Question: Here I'm stored some array values into database successfully. But, I have a problem here. For example : I have four input textfields. Assume if user filled three textfields and remaining one field is empty. When I execute this code I got 4 rows in my db table. (empty field). (I DONT NEED THAT ONE ROW WITHOUT A VALUE)
But, I need if user didn't entered one field that field should not be stored in database. How to do that? I have posted my codes and image below.
'''
<?php
include('config.php');
if(isset($_POST['submit']))
{
$cqty = $_POST['qty'];
foreach( $cqty as $key => $n )
{
echo $n ."<br/>";
try
{
$stmt = $conn->prepare("INSERT INTO testing ( qty ) VALUES ( :n )");
$conn->errorInfo();
$stmt->bindParam(':n', $n, PDO::PARAM_STR);
$stmt->execute();
}
catch (PDOException $e)
{
$e->getMessage();
}
}
if($stmt)
{
echo "inserted";
}
else
{
die(mysql_error());
}
}
?>
'''
and
'''
<form action="db.php" method="post">
qty : <input type="text" name="qty[]" /><br />
<input type="submit" name="submit" value="Submit" />
</form>
'''

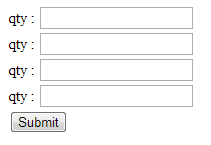
Answer: Use 'empty' to check if '$n' is empty. Use 'continue' to skip the rest of the instruction in the foreach loop for that iteration.
'''
foreach( $cqty as $key => $n )
if (empty($n)) continue;
echo $n ."<br/>";
try ...
'''